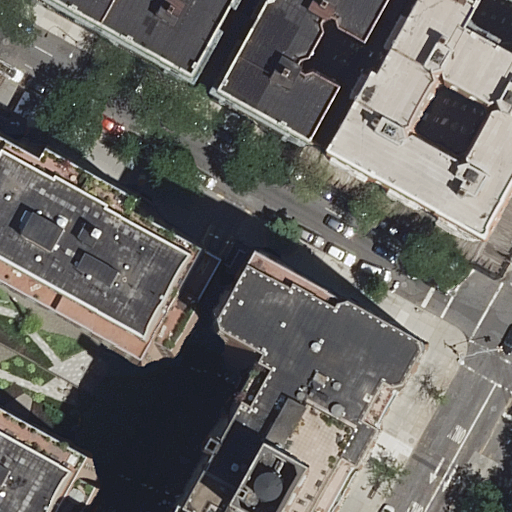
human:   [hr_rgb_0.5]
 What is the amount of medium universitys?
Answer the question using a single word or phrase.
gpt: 0

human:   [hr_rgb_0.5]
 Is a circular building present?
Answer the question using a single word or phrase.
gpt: no

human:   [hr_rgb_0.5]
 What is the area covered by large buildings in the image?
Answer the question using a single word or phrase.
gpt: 1745m2

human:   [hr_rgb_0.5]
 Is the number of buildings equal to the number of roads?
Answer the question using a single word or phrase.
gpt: no

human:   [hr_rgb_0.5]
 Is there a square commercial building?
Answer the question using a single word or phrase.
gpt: no

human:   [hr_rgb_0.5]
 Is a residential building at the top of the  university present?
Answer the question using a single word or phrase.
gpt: no

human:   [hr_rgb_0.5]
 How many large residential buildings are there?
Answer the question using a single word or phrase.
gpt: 2

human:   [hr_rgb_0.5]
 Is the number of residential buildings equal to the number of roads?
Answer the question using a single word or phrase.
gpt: no

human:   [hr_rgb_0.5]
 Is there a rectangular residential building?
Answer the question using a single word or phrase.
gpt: yes

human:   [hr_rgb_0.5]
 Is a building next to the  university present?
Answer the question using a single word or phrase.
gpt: yes

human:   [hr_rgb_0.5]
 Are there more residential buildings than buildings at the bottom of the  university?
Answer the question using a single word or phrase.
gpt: no

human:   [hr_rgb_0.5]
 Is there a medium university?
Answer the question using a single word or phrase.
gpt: no

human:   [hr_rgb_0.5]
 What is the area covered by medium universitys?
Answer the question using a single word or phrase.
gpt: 0m2

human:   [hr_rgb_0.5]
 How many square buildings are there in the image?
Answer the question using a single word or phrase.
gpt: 0

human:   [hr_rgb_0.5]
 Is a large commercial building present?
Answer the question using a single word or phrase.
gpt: no

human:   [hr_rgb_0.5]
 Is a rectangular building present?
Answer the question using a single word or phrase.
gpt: yes

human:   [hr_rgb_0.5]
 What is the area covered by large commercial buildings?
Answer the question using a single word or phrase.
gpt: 0m2

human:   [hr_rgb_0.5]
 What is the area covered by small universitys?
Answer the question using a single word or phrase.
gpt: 0m2

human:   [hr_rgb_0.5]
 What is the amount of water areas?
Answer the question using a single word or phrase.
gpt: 0

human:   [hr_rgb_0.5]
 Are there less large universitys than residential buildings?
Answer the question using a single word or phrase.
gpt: yes

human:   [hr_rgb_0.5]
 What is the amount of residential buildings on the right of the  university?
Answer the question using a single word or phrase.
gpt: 0

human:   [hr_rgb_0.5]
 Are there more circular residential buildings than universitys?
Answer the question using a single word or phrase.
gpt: no

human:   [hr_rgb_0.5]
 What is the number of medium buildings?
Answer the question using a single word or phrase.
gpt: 4

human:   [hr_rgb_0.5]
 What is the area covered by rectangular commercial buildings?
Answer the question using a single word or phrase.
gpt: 0m2

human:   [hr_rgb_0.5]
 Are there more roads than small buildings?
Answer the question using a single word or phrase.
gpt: yes

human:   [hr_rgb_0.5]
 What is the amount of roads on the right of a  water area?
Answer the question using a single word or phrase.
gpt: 0

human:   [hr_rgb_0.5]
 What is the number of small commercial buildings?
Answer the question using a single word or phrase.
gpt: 0

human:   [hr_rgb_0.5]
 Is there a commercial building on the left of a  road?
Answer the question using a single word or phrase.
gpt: no

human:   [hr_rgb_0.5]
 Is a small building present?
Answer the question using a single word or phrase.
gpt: yes

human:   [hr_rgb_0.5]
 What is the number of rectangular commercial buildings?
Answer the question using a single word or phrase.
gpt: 0

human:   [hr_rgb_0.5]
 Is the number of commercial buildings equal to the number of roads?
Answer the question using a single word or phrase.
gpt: no

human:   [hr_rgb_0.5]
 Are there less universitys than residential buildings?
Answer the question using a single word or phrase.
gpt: yes

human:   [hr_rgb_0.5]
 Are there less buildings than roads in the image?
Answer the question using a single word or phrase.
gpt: yes

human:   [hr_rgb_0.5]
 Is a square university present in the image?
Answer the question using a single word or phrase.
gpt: no

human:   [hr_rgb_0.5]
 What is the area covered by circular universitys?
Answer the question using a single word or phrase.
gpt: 0m2

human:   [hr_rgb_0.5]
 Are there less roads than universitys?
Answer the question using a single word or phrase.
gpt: no